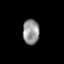
Tissue: prostate
Cell type: Myeloid cells
Senescence score: 0.2552
Nuclear area (px): 405
Mean DAPI intensity: 148.338